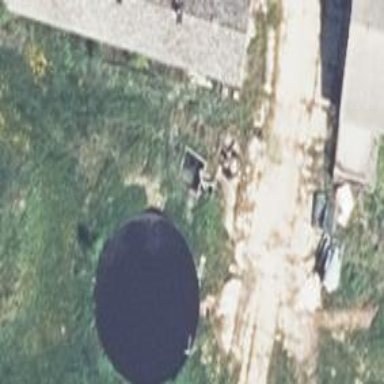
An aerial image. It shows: Storage tank with man-made structure.